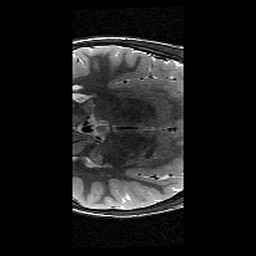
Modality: T2w
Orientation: axial
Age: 11
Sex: male
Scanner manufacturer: siemens
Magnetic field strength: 3 T
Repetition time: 9.23 s
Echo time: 0.067 s